Question: I am trying to make a simple graph for my application which shows real-time data for every 100 ms. So I thought I could draw the graph line using the 'DrawCurve' method and started with the following code:
'''
class BufferedPanel : Panel
{
public BufferedPanel()
{
this.DoubleBuffered = true; //to avoid flickering of the panel
}
}
class Form2: Form
{
BufferedPanel panel1 = new BufferedPanel();
List<Point> graphPoints = new List<System.Drawing.Point>();
private void Form2_Load(object sender, EventArgs e)
{
this.panel1.Paint += new System.Windows.Forms.PaintEventHandler(this.panel1_Paint);
}
private void panel1_Paint(object sender, PaintEventArgs e)
{
using (Graphics g = e.Graphics)
{
Point[] points = graphPoints.ToArray();
g.SmoothingMode = System.Drawing.Drawing2D.SmoothingMode.HighQuality;
if (points.Length > 1)
g.DrawCurve(graphPen, points);
}
}
private void worker_ProgressChanged(object sender, ProgressChangedEventArgs e)
{
graphPoints.Add(new System.Drawing.Point(counter * steps, (int)(float)e.UserState)); //x - regular interval decided by a constant; y - simulated by background worker
panel1.Refresh();
counter++;
}
}
'''
As of now, I am simulating the values of graphPoints from a background worker thread. My problem is that, . It works well when I set doublebuffering to false. I am new to drawing using 'Graphics'. So I am not very sure of how it works. Please help me in this.
Also, I would like to achieve 'AutoScrolling' when the graphlines reach to end of the panel. Could you suggest an idea on how to do it?
This is an image of my working graph:

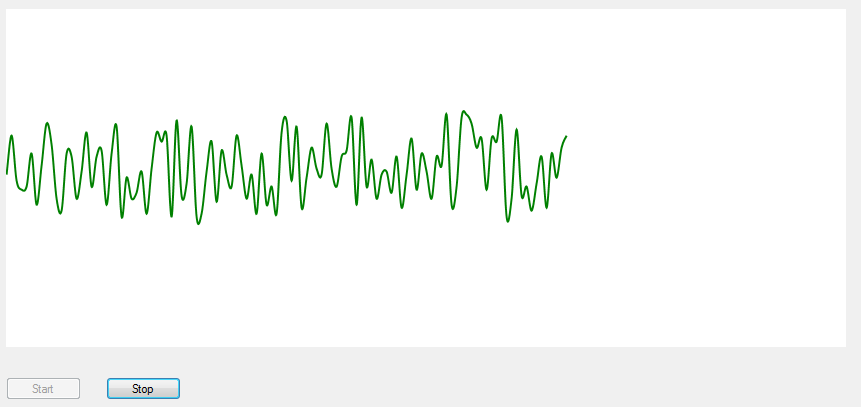
Answer: '''
using (Graphics g = e.Graphics)
'''
That's bad. That destroys the Graphics object that was passed to your Paint event handler. Nothing can be done with that object when your event handler returns, it is a dead parrot. So don't expect anything to work afterwards, including what needs to happen when you turn on double-buffering, the buffer needs to be drawn to the screen to be visible.
There's a simple rule to using the statement or the Dispose() method correctly. If you create an object then you own it and it is yours to destroy it. Hands off it you didn't create it.
Some evidence that you are also getting it wrong with the "graphPen" variable. Pens are definitely an object that you create and destroy in a Paint event handler. Don't store one, that just needlessly occupies space in the GDI heap, that isn't worth the few microseconds needed to create one. You'd definitely use the statement for the pen.
So the quick fix is:
'''
var g = e.Graphics;
'''